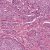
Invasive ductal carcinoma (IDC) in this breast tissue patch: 1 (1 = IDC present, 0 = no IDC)